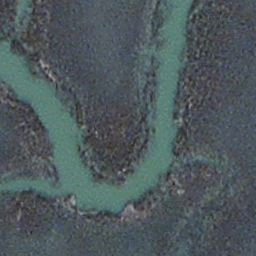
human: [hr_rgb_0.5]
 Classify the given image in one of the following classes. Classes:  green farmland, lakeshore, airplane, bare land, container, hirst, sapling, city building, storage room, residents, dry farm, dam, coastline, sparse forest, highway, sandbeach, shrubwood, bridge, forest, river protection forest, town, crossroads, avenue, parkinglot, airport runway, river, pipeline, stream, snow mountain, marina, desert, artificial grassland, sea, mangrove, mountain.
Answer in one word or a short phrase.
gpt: stream